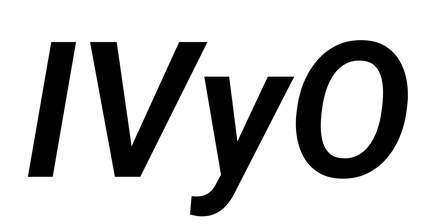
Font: Roboto-Italic_SemiBold_Italic